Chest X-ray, PA view. Patient: 29 years old, sex M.
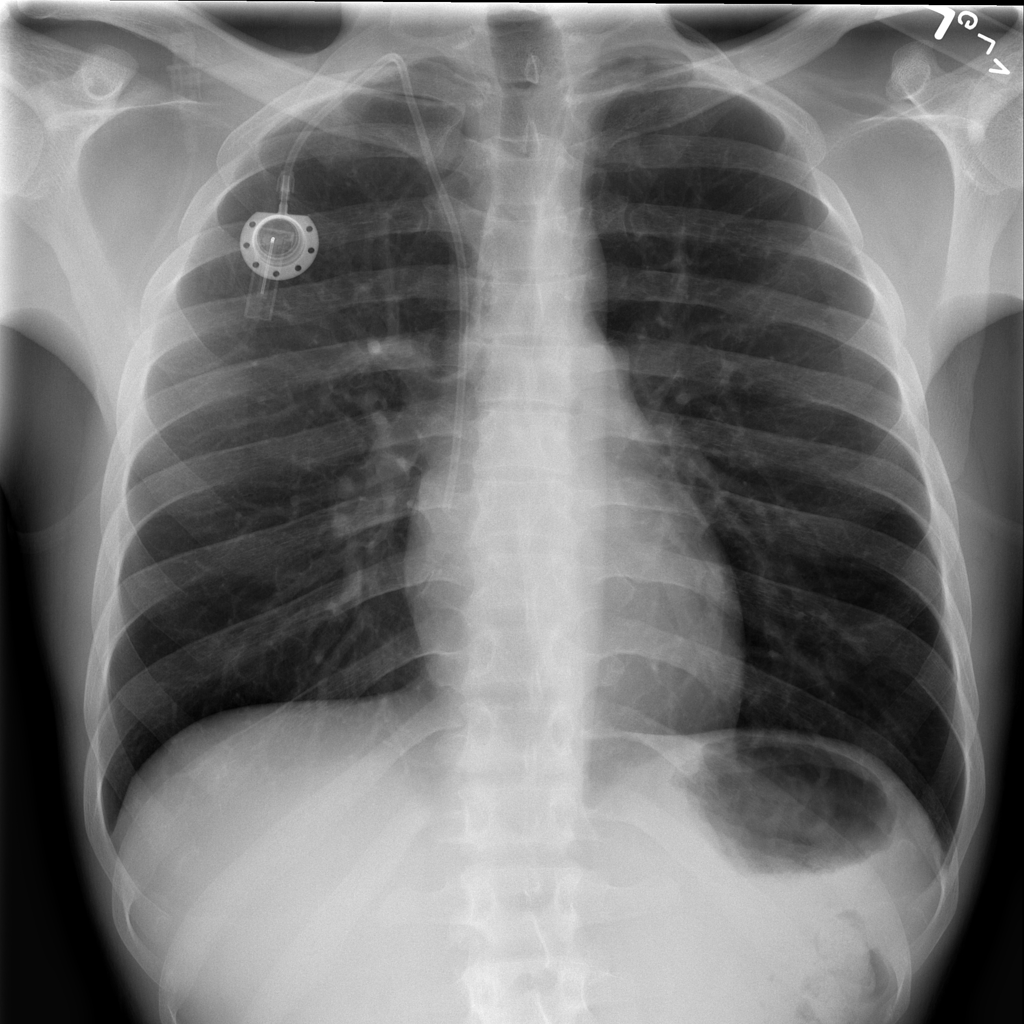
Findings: No Finding